Question: I have following table.
How can I be able to count per month (since 2014 until 2016) with earnings?

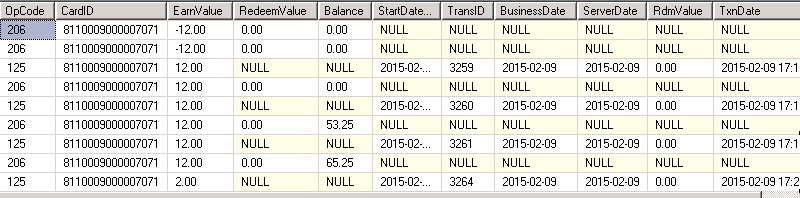
Answer: If I correctly understand your question you need just add sum of earnings and year group.
Try this:
'''
SELECT
COUNT(*) as test,
SUM(EarnValue) as Total,
YEAR(TxnDate) as Year,
MONTH(TxnDate) as Month
FROM fschevrondata
WHERE
YEAR(TxnDate) >= 2014 -- or this can be TxnDate >= '2014-01-01'
AND YEAR(TxnDate) <= 2016 -- or this can be TxnDate <= '2016-12-31'
GROUP BY
YEAR(TxnDate),
MONTH(TxnDate)
'''